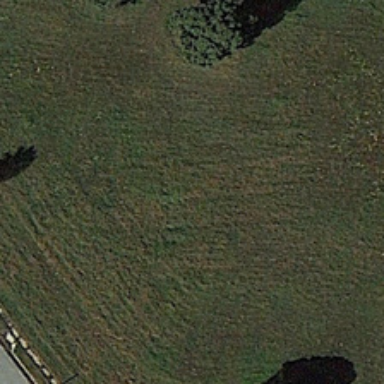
Several green trees are in a piece of green meadow .